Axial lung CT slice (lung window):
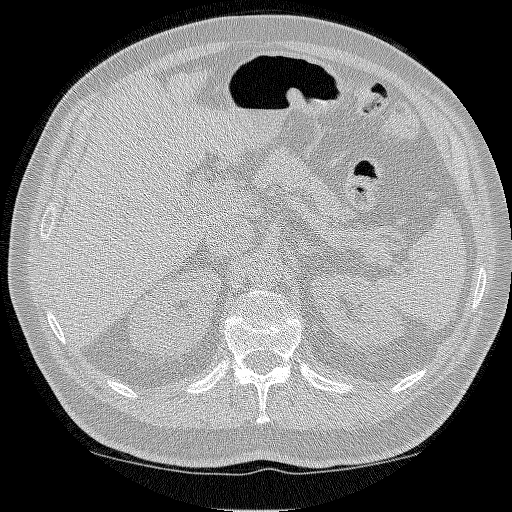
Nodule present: no